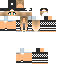
A female human skin with pale skin, wearing blonde long hair dressed in a blue tshirt and black pants, featuring a closed mouth.